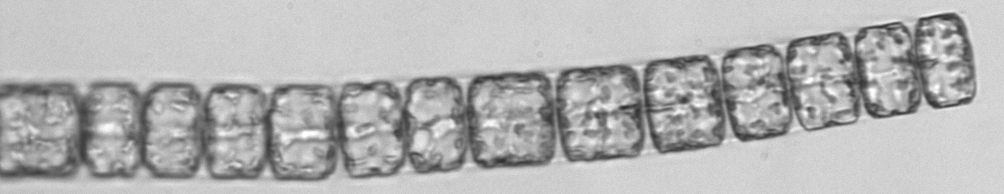
Label: Lauderia_annulata